Question: the plot I am working on works fine but for some reason, the Y-Axis label is not showing. Any help would be appreciated.
'''
Europe <- subset(data, continent == "Europe")
Americas<- subset(data, continent == "Americas")
Asia <- subset(data, continent == "Asia")
counts_europe <- table(Europe$decade)
counts_americas <- table(Americas$decade)
counts_asia <- table(Asia$decade)
plot(names(counts_europe), counts_europe , col = "blue", type = "l",
main = "Number of Assassinations by Decade", xlab = "Decade",
ylab = "Number of Assassinations", xlim = c(1875, 2005))
lines(names(counts_americas), counts_americas, col = "red", type = "l")
lines(names(counts_asia), counts_asia , col = "green", type = "l")
text(1935, 13, "Europe")
text(1935, 8, "Americas")
text(1935, 5, "Asia")
'''

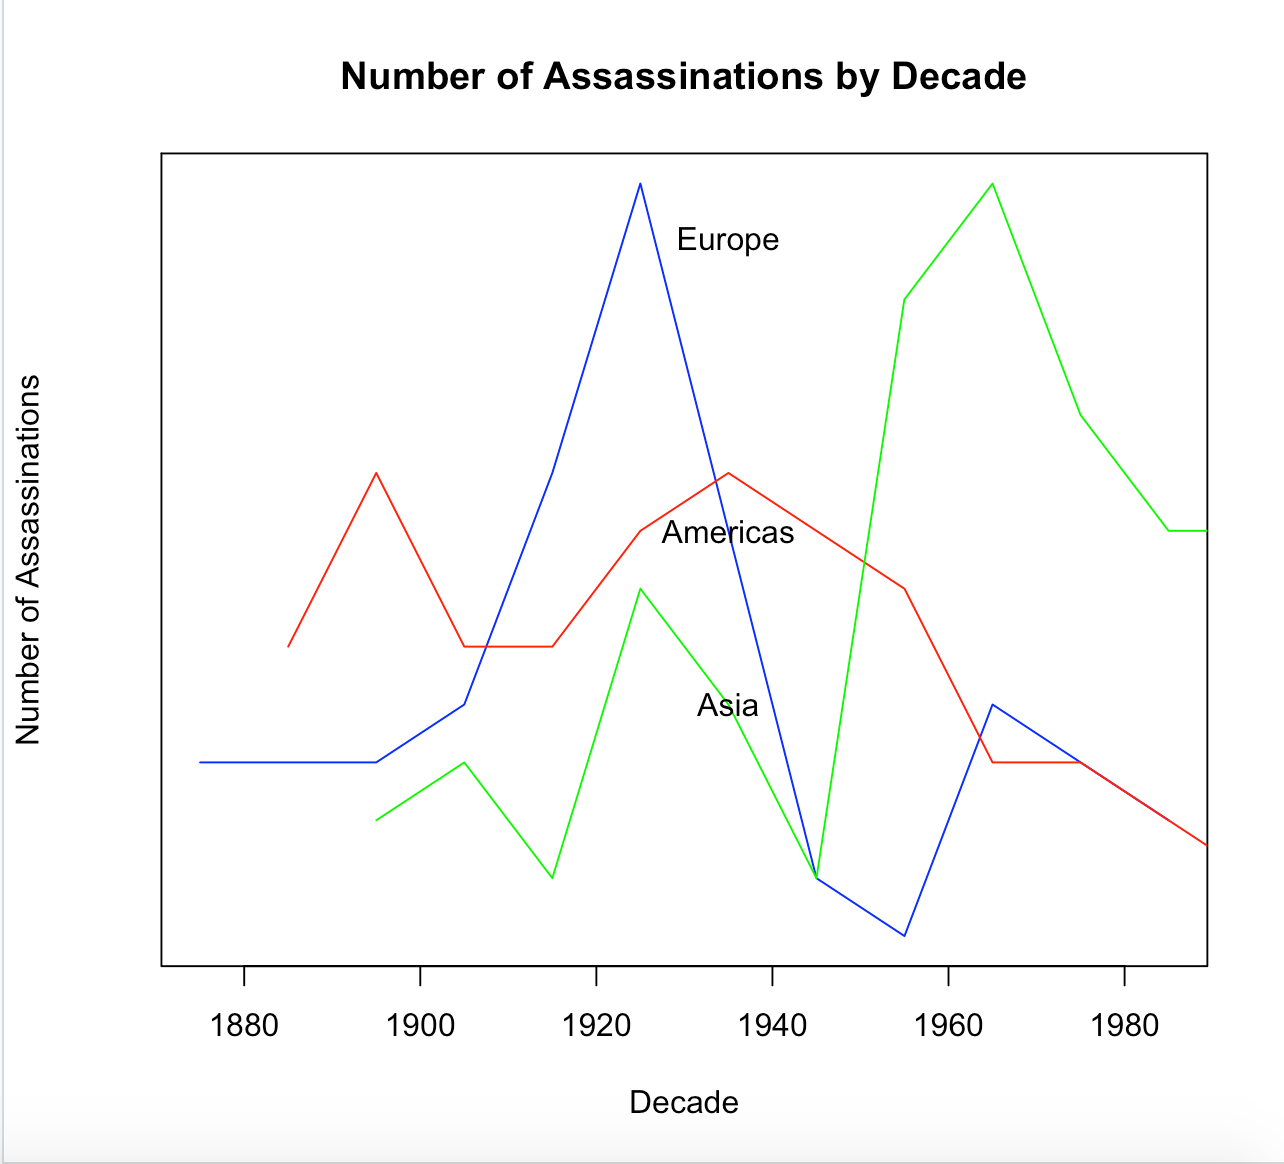
Answer: This is a very weird situation, basically, you have on the x variable a 'character' and y variable a 'table', so I think the plot function got confused. So for example:
'''
set.seed(100)
counts_europe = table(sample(1880:1980,200,replace=TRUE))
class(names(counts_europe))
[1] "character"
plot(names(counts_europe),counts_europe,type="l")
'''
<URL>
You need to make both of them numeric, one way is below:
'''
res = cbind(year=as.numeric(names(counts_europe)),counts_europe)
plot(res,type="l")
'''
<URL>